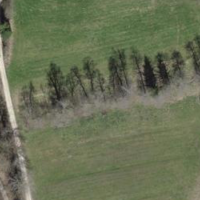
EUNIS habitat code: 52
Species observed at this site:
Prunus padus